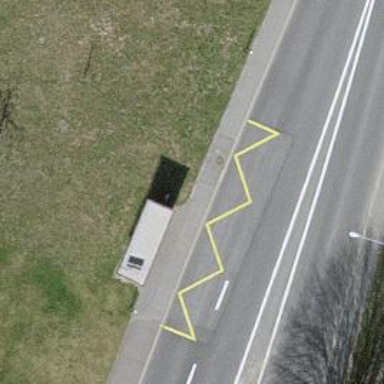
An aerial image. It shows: Asphalt sidewalk along the footway.